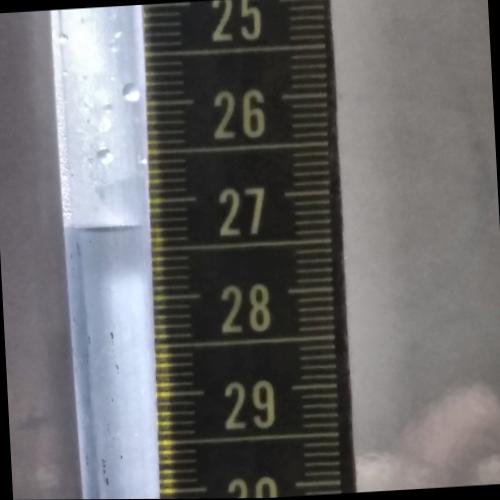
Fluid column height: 27.2 cm